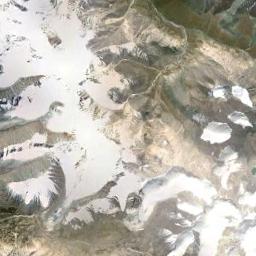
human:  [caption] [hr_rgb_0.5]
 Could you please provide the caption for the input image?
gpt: The snowberg is partly covered with snow and ice .

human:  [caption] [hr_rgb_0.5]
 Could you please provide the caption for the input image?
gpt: Only the peaks of the snow-capped mountains are covered with snow .

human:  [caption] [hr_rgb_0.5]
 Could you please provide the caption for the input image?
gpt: The snow berg is consist of bare land and white snow .

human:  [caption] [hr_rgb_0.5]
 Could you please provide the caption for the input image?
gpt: There is a lot of snow on the snowberg .

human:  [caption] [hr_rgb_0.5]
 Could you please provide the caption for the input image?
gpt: The snowberg is covered with snow and some bare land .